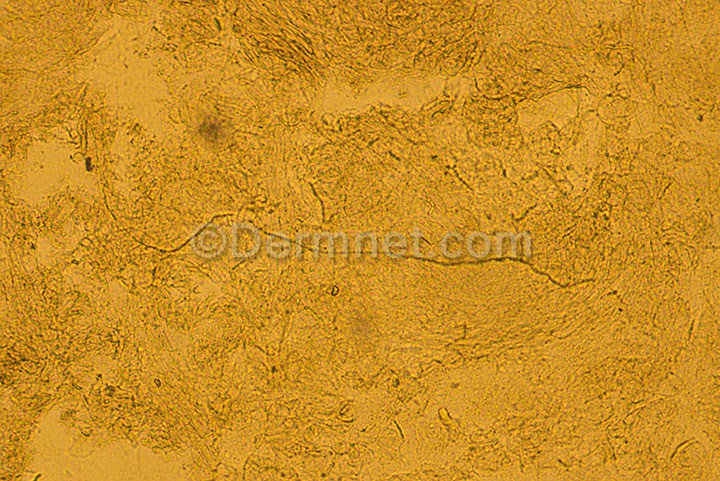
Disease: Tinea Ringworm Candidiasis and other Fungal Infections